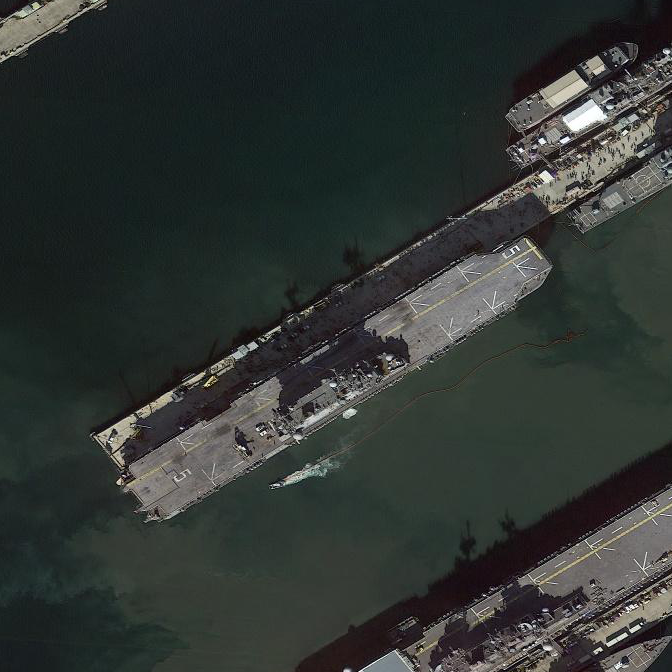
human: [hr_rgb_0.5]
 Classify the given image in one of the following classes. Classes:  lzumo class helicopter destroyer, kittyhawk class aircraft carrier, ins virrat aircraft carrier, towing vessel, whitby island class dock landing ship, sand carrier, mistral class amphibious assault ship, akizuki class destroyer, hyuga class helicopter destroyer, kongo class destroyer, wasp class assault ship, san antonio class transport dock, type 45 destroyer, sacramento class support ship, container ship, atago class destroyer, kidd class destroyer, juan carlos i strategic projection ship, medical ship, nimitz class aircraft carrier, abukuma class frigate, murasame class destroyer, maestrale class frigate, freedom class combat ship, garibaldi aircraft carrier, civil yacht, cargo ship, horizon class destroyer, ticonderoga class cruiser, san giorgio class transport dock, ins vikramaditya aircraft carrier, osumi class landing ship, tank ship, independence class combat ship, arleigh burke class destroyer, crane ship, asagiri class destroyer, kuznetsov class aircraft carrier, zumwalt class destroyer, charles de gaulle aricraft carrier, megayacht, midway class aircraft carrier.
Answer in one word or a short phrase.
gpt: Wasp class assault ship